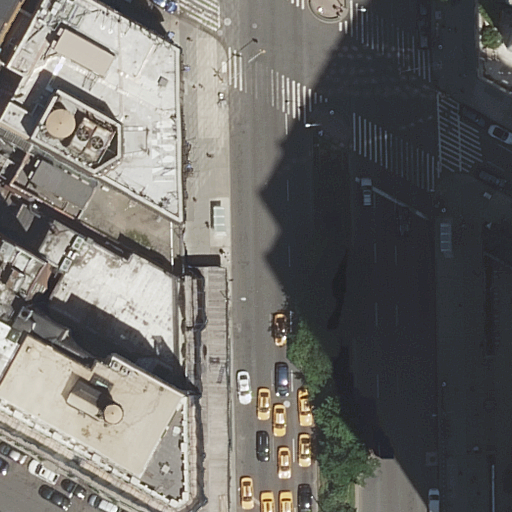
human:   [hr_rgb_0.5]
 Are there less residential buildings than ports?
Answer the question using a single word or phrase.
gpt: no

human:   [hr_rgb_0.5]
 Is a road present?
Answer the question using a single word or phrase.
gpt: yes

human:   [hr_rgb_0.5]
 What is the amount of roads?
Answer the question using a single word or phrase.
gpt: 7

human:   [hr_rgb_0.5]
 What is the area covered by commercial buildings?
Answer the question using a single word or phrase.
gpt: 0m2

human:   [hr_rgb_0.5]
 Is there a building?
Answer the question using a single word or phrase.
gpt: yes

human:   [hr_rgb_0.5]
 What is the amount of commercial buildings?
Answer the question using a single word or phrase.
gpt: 0

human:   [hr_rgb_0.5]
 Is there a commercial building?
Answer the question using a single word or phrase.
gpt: no

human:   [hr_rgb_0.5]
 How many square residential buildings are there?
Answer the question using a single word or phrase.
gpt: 0

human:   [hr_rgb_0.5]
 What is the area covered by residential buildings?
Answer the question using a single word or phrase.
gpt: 1671m2

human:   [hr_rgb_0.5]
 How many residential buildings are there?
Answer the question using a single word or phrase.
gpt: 3

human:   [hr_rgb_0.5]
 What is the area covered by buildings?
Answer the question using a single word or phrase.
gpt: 3247m2

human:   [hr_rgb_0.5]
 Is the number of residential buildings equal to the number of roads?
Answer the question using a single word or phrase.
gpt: no

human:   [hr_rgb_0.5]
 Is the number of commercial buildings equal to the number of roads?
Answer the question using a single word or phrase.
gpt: no

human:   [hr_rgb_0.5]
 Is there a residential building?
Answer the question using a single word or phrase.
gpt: yes

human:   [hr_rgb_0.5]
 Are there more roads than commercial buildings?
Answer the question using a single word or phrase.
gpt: yes

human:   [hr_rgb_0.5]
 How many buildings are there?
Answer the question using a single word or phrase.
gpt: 6

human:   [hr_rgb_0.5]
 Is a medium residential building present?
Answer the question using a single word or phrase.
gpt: yes

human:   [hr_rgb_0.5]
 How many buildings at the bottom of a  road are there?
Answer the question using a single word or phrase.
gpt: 3

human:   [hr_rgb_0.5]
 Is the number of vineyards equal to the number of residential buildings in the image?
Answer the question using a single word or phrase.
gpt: no

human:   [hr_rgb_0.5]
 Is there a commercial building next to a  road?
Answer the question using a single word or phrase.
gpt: no

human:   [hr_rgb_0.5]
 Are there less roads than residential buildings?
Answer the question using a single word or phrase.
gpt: no

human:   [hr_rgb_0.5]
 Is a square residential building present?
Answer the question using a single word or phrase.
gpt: no

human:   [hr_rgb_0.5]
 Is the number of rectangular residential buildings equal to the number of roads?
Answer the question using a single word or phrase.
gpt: no

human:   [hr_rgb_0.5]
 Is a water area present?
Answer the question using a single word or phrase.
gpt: no

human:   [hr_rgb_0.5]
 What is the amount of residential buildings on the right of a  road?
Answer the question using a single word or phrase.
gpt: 1

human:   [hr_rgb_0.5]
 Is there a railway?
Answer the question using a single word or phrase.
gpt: no

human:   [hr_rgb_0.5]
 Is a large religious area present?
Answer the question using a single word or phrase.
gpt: no

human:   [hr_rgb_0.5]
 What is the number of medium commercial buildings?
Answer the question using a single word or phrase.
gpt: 0

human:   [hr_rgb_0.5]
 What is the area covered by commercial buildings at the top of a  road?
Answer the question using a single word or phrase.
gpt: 0m2

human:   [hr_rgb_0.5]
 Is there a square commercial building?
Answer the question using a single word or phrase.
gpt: no

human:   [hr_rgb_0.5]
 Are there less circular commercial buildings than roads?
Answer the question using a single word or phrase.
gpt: yes

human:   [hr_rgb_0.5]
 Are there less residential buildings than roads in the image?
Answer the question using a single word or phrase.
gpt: yes

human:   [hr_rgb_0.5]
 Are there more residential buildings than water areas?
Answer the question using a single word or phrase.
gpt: yes

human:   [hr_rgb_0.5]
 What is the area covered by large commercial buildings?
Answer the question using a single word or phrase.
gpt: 0m2

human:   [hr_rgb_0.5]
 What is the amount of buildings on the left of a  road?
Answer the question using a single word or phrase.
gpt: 5

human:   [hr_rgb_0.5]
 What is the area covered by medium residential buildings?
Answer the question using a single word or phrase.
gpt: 109m2

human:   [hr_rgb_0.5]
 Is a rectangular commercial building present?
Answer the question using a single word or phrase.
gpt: no

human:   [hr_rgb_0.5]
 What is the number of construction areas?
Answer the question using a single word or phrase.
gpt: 0

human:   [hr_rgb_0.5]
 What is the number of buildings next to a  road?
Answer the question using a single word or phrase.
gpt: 6

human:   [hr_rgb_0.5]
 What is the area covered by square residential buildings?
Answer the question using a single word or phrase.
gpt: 0m2

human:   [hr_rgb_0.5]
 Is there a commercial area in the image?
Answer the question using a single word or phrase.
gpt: no

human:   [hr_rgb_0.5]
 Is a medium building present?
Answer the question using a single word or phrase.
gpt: yes

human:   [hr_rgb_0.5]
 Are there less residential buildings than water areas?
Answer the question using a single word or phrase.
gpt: no

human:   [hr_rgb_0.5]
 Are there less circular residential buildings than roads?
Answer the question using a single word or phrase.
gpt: yes

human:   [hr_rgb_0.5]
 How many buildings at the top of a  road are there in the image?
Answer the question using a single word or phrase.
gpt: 5

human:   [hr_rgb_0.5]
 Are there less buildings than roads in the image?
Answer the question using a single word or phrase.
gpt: yes

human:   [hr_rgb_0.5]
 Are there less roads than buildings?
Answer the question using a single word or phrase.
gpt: no

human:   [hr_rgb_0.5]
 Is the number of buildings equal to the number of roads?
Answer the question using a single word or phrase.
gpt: no

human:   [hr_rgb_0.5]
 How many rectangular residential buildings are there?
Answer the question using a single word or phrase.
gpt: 1

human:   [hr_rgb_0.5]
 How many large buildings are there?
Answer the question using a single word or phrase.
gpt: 3

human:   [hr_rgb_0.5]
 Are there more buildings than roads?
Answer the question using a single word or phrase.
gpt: no

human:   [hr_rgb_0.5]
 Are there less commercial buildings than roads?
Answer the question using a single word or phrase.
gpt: yes

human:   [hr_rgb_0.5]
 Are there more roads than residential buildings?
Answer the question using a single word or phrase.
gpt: yes

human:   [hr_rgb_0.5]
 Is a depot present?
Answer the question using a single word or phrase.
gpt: no

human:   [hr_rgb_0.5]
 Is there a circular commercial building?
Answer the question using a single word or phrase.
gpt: no

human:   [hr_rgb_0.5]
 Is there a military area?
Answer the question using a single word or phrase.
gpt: no

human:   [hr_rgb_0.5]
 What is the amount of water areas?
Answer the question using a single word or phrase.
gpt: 0

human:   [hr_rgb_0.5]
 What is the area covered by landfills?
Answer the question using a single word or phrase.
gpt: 0m2

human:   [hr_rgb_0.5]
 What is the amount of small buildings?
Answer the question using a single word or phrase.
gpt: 1

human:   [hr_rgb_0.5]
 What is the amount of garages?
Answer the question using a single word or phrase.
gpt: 0

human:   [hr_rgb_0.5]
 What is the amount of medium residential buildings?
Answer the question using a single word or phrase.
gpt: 1

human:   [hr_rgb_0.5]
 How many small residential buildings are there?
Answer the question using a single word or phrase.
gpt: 0

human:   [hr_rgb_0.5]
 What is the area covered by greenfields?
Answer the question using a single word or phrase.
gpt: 0m2

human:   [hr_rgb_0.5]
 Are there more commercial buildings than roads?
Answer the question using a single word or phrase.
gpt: no